Question: Yes. I know this is trivial. But this is getting silly.
Image proving the error:

The code:
'''
package apack.age;
import android.app.Activity;
import android.content.Intent;
import android.net.Uri;
import android.os.Bundle;
import android.view.View;
public class DisplayContactActivity extends Activity
{
@Override
public void onCreate(Bundle savedInstanceState)
{
super.onCreate(savedInstanceState);
setContentView(R.layout.display_contact_layout);
}
public void openSubreddit(View view)
{
startActivity(new Intent(Intent.ACTION_VIEW, Uri.parse("http://www.reddit.com")));
}
public void openTwitter(View view)
{
startActivity(new Intent(Intent.ACTION_VIEW, Uri.parse("http://twitter.com")));
}
public void openGmail(View view)
{
startActivity(new Intent(Intent.ACTION_VIEW, Uri.parse("www.gmail.com")));
}
}
'''
Seriously. There's 5 open and 5 close braces. This is my first attempt at an android app but I have 3 years of Java experience so this is pretty frustrating.
Run errors out. Refresh does nothing. Project clean does nothing. Auto code format in eclipse (CTRL + SHIFT + F) does nothing.
EDIT 1: Copying the code to a new class gets it to compile. I'm running the new version of Eclipse: Juno. I've done source -> cleanup and it just says "nothing to change" every time!
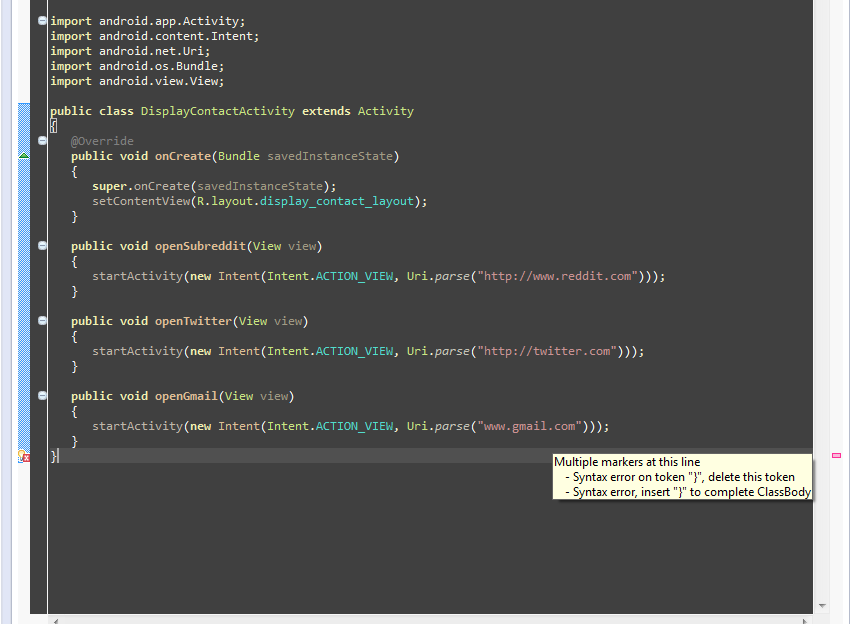
Answer: Edit: Please upgrade to ADT 20.0.1, where this has been fixed.
---
Switch to the view, use the Clean button to remove all lint errors. There is a <URL> in ADT 20, that it sometimes takes over the Java compiler bugs.
You can verify if this is really the problem by looking at the "Origin" column of this bug in your Problems view. Normally that should be "Java problem" for this error, but it will be "Lint" instead.